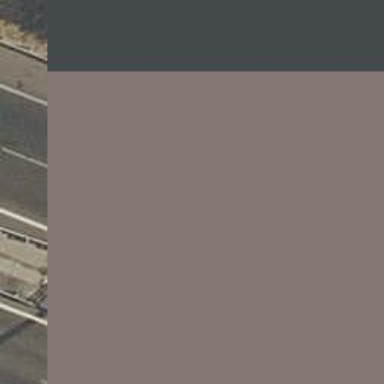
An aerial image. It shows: Motorway bridge.